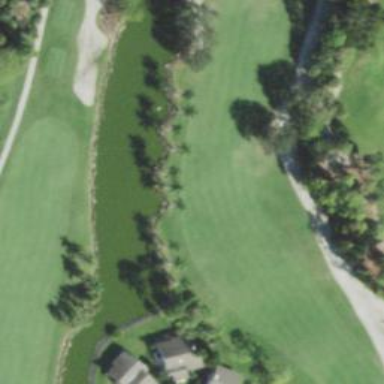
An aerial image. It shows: Golf hole.